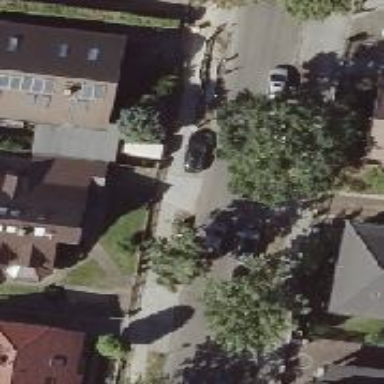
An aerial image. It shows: Residential road with asphalt surface. It has separate sidewalks on both sides.